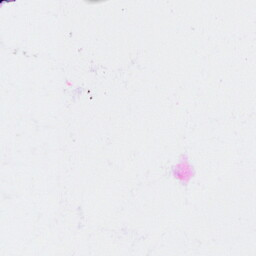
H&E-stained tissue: Breast